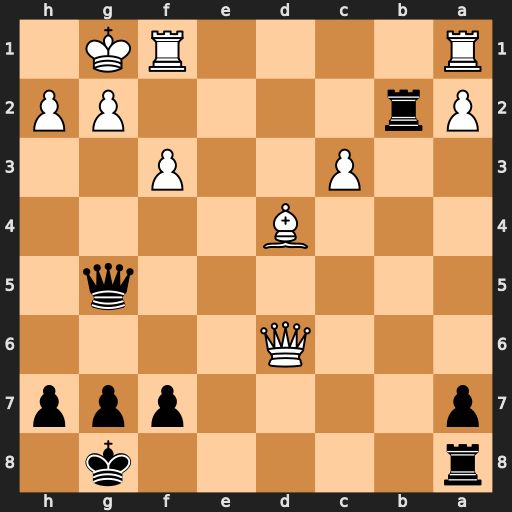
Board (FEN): r5k1/p4ppp/3Q4/6q1/3B4/2P2P2/Pr4PP/R4RK1
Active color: b
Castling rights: -
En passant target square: -
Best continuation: Qxg2#